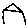
Label: house